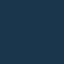
Label: SeaLake